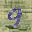
Label: 9